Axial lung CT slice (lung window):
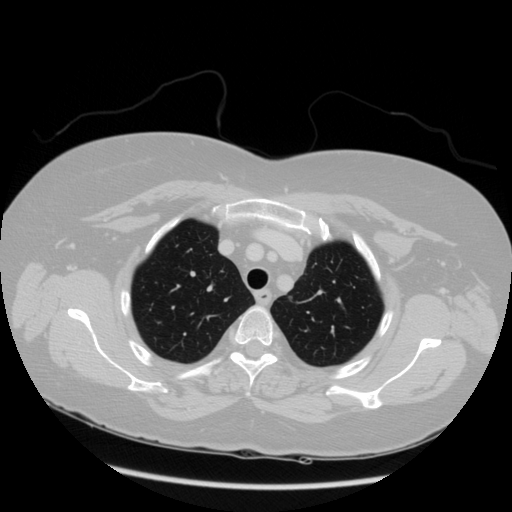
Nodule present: no